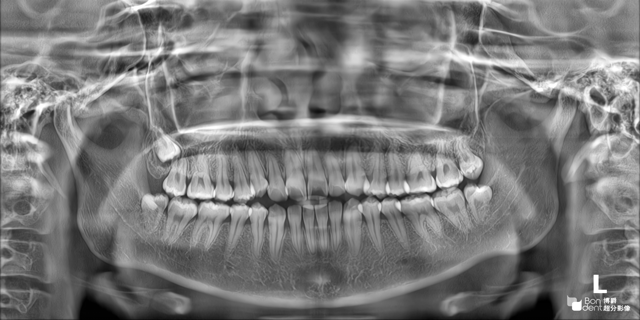
adult